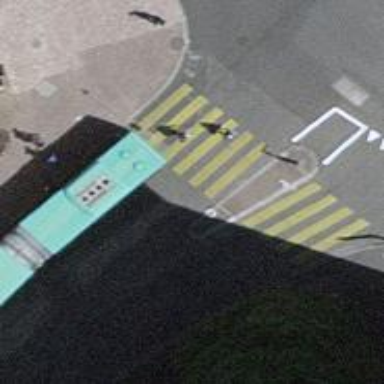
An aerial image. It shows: Marked road crossing with pedestrian island.